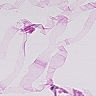
Metastatic tissue present: no